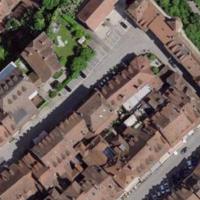
EUNIS habitat code: 54
Species observed at this site:
Cardamine hirsuta
Taraxacum officinale
Arabidopsis thaliana
Chelidonium majus
Buxus sempervirens